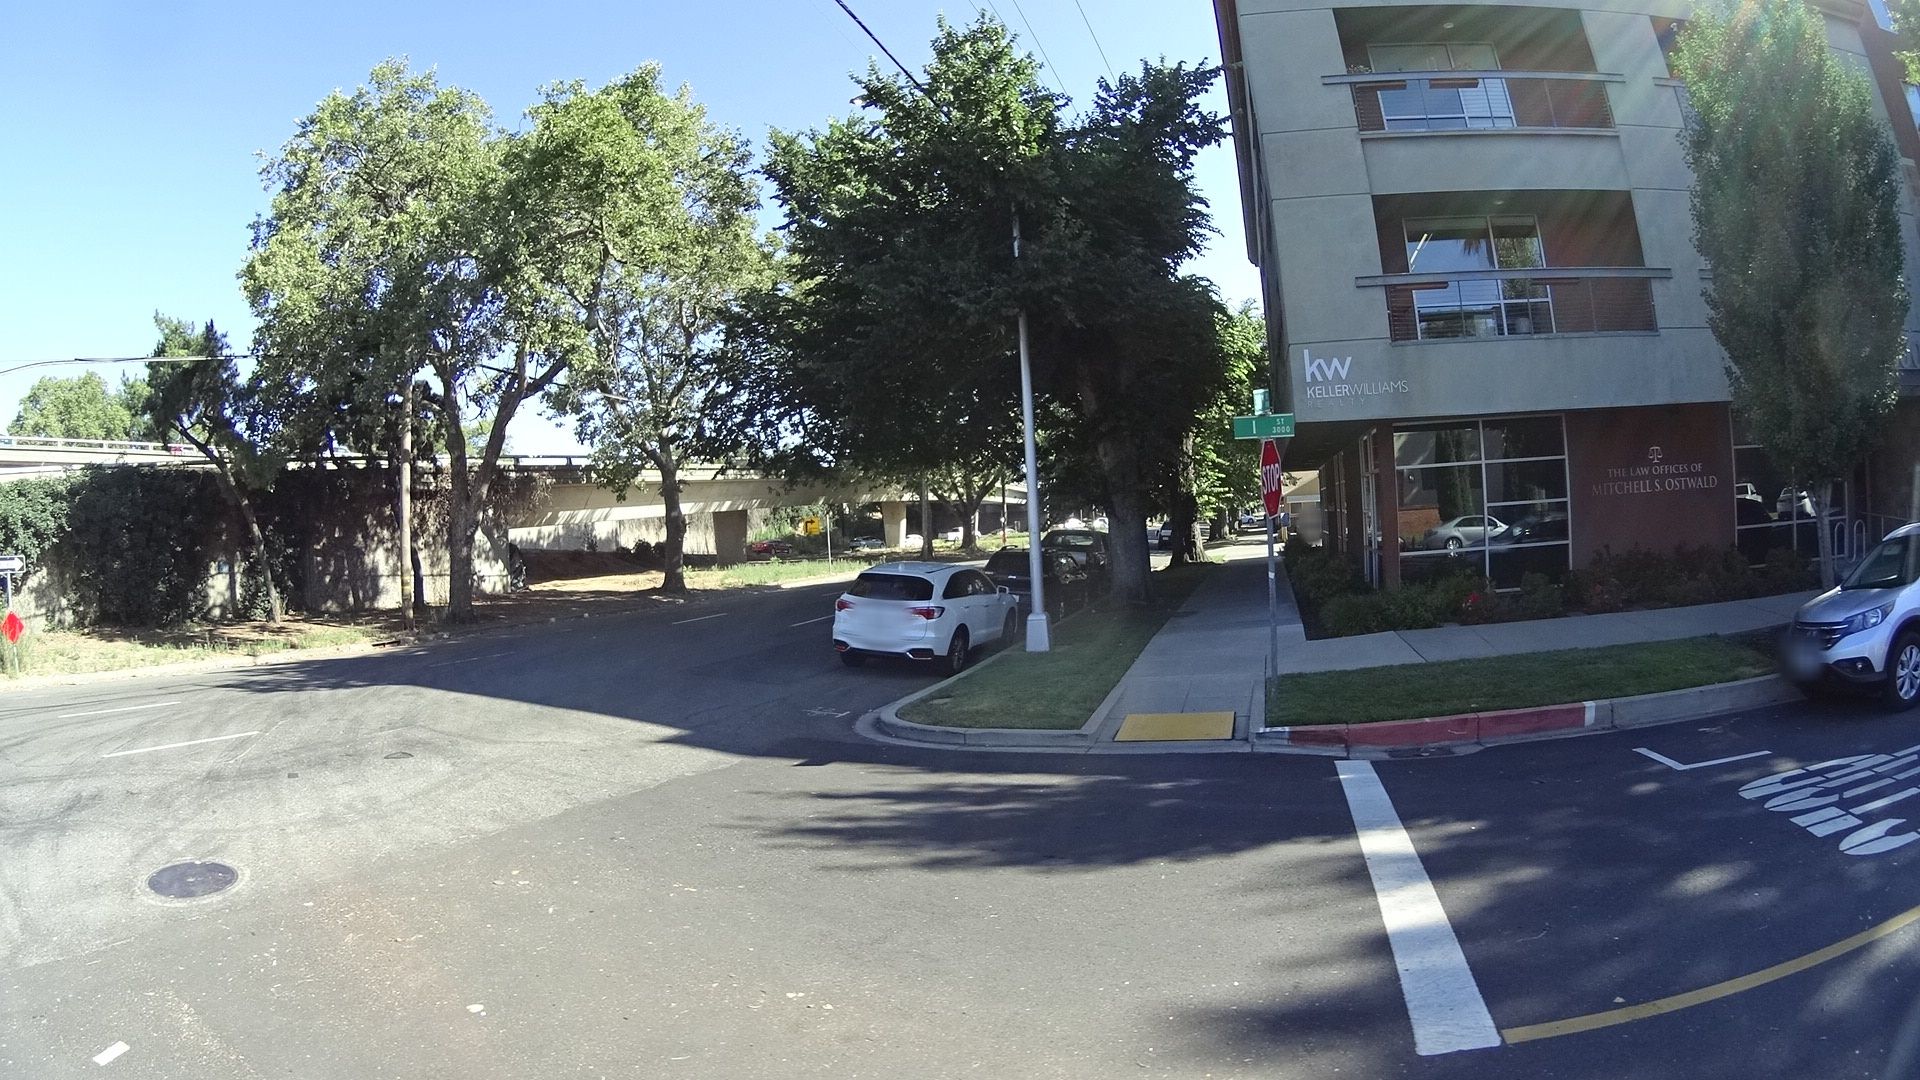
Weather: clear
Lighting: day
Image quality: good
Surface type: walking surface
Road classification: residential
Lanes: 2, 3
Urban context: urban centre
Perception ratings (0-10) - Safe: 8.62, Lively: 6.89, Beautiful: 8.85, Boring: 1.81, Depressing: 3.3, Wealthy: 4.51